A spectrogram of one vibration snapshot from a rotating bearing is shown (time on one axis, frequency on the other). What is the most likely bearing condition (normal, inner_race, outer_race, ball)?
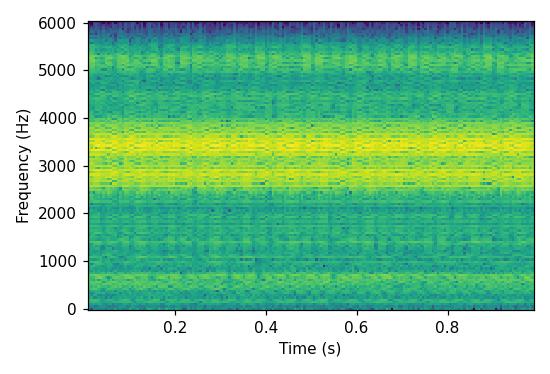
Answer: outer_race